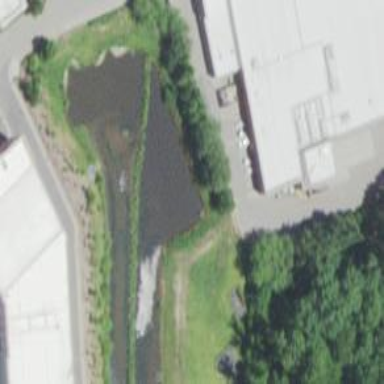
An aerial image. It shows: Serene pond surrounded by nature.